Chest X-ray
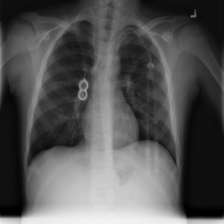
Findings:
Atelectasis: negative
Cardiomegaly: negative
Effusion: negative
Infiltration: negative
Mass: negative
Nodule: negative
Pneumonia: negative
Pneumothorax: negative
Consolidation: negative
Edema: negative
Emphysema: negative
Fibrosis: negative
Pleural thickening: negative
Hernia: negative